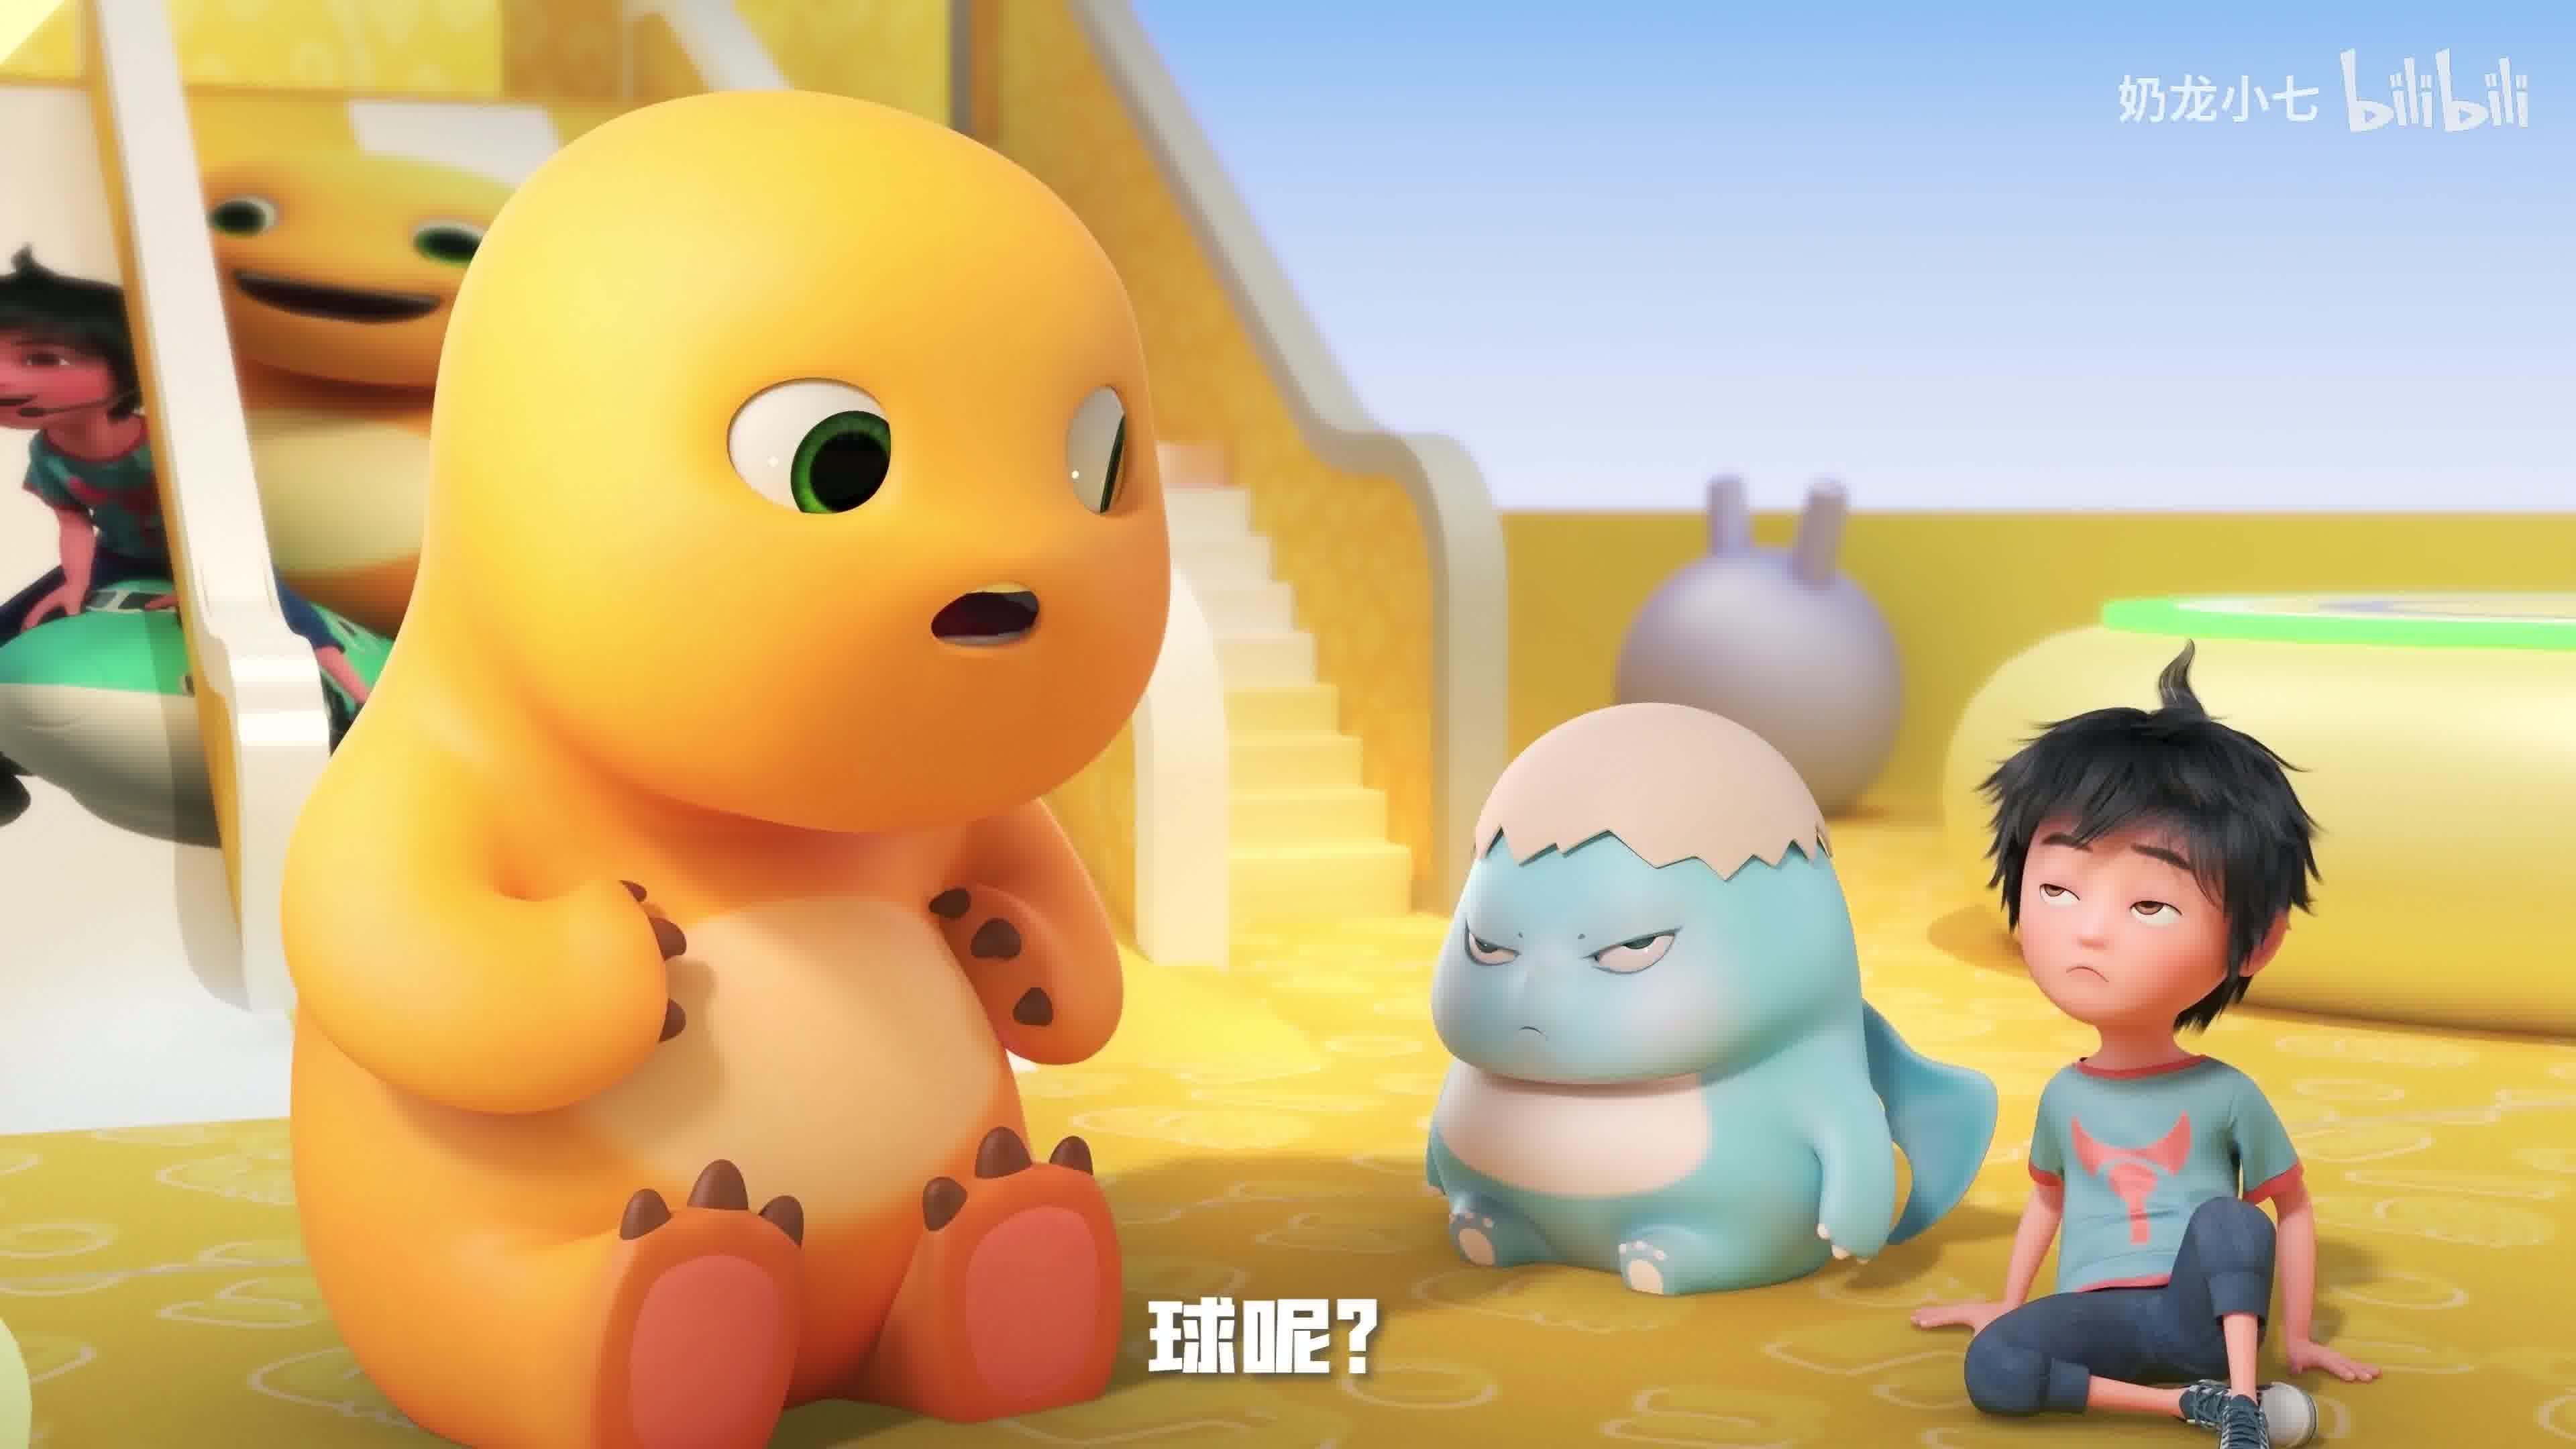
Label: nailong